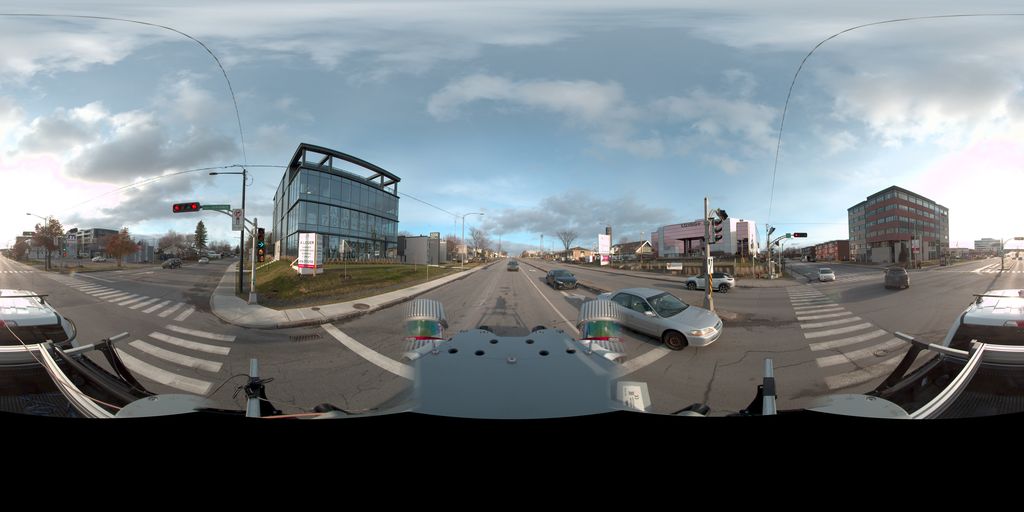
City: quebec_city